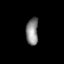
Tissue: prostate
Cell type: Myeloid cells
Senescence score: 0.2883
Nuclear area (px): 329
Mean DAPI intensity: 134.365